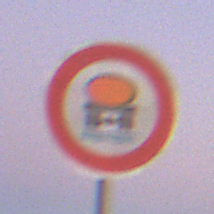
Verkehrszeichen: VerbotFahrzeugeWassergefaehrdenderLadung
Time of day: Dawn
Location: Outdoor (RoadRail)
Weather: Clear
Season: NotSpecified
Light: Natural